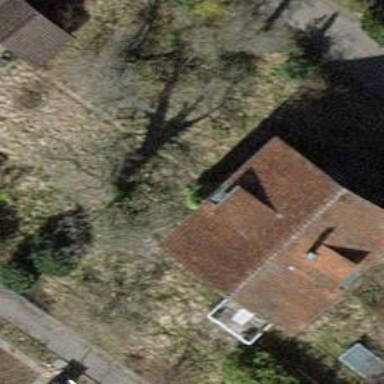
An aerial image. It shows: Detached building.